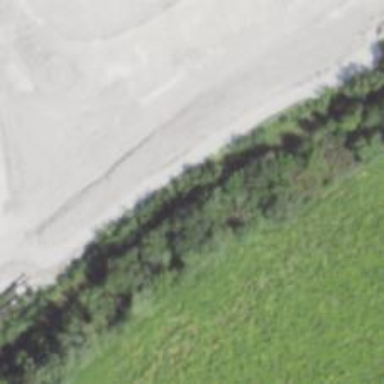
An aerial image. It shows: Abandoned railway.